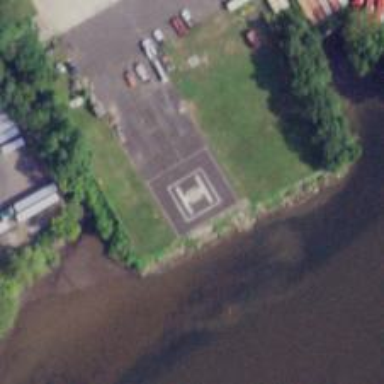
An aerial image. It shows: Helipad with asphalt surface.